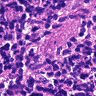
Metastatic tissue present: no